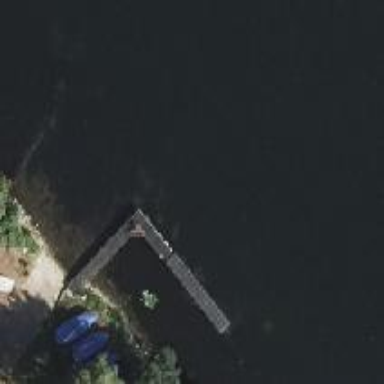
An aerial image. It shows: Man-made pier.